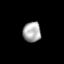
Tissue: prostate
Cell type: T cells
Senescence score: 0.7095
Nuclear area (px): 356
Mean DAPI intensity: 170.59